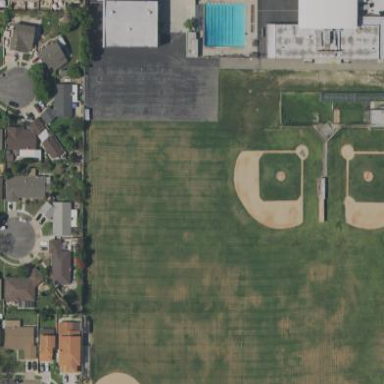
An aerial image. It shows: Baseball pitch for leisure land.